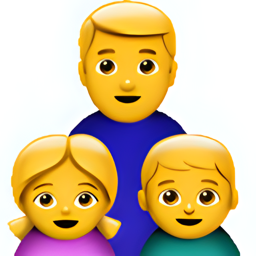
Name: family man girl boy
Emoji: 👨‍👨‍👧‍👦
Group: People & Body
Sub-group: family